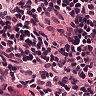
Metastatic tissue present: no